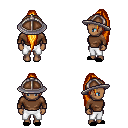
a pixel art fantasy rpg character, female body template, human, dark skin, brown long-sleeve shirt, white pants, light blonde extra-long topknot hairstyle, chain helm, black slippers, four views (front, back, left, right), 2x2 character sprite sheet, small pixel art, hard edges, no anti-aliasing